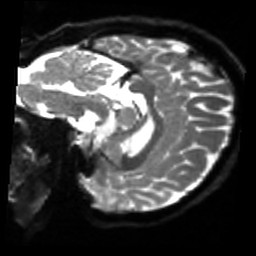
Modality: sbref
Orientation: sagittal
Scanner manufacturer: siemens
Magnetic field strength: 3 T
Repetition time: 4 s
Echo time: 0.0594 s